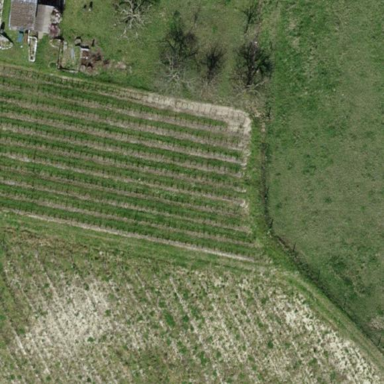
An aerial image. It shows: Beautiful vineyard in the countryside.